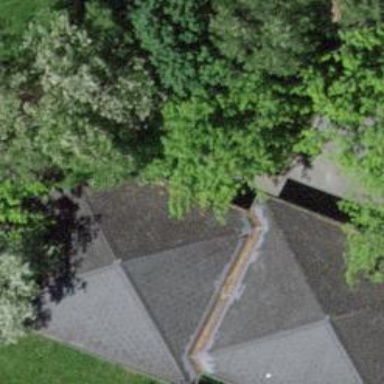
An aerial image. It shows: Kindergarten building.